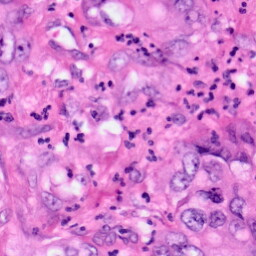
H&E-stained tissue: Pancreatic